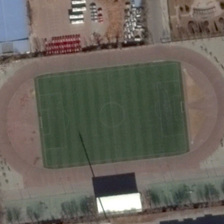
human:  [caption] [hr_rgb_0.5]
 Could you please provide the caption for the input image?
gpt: a playground is near bareland and trees .

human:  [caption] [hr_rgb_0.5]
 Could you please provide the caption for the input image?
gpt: a playground is near bareland and trees .

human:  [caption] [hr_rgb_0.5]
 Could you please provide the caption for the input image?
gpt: a playground is near bareland and trees .

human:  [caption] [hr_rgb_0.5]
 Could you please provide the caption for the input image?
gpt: a playground is near bareland and trees .

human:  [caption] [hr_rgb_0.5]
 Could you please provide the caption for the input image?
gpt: a playground is near bareland and trees .